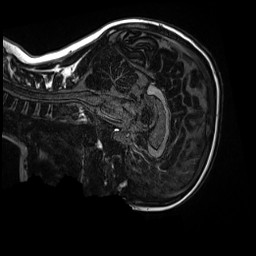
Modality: MP2RAGE
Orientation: sagittal
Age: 9
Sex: female
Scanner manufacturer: siemens
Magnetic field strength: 3 T
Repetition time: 4 s
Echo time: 0.00303 s